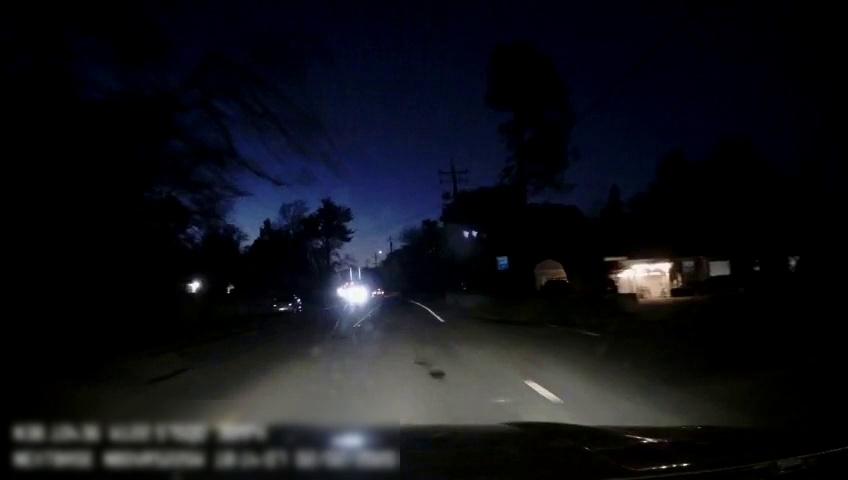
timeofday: Night
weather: Other
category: Drivable Space
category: Vehicles | Car
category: Vehicles | SUV
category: Vehicles | SUV
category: Vehicles | SUV
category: Lanes | Current Lane
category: Lanes | Opposite Lane
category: Lanes | Current Lane
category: Traffic | Signs